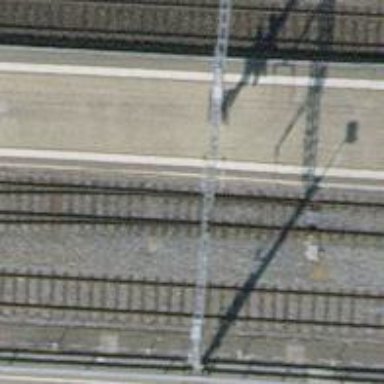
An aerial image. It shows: Railway track with contact lines for electrification.